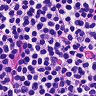
Metastatic tissue present: no